Question: Hi I've 2 'UITableviews' (tableview1 and tableview2) in a 'UIViewController'. I already loaded some arrays to tableview1 by using MVC method but kept tableview2 as empty. Anyway I need to load selected rows from tableview1 to tableview2 by tapping the add button according to the below UI or drag tableview1 selected cells to tableview2 by using 'UILongpressgesture'.

Can Anyone give me the links to a related iOS ('objective-c') tutorial, instructions or a sample project repository to get some ideas.
This is how I loaded Data to the TableView1
'''
- (void)viewDidLoad {
[super viewDidLoad];
tableView1.dataSource =self;
tableView2.delegate=self;
tableView2.dataSource=self;
tableView2.delegate=self;
self.cellSelected=[NSMutableArray array];
//Personal Assigned Array
SAassigned *psaUser1=[SAassigned new];
psaUser1.psaName=@"Peter Parker";
psaUser1.psaimage=@"men1.jpg";
SAassigned *psaUser2=[SAassigned new];
psaUser2.psaName=@"Michel Jordan";
psaUser2.psaimage=@"men2.jpg";
SAassigned *psaUser3=[SAassigned new];
psaUser3.psaName=@"Tiego Costa";
psaUser3.psaimage=@"men3.jpg";
SAassigned *psaUser4=[SAassigned new];
psaUser4.psaName=@"Ketty perry";
psaUser4.psaimage=@"women1.jpg";
SAassigned *psaUser5=[SAassigned new];
psaUser5.psaName=@"Jimmy More";
psaUser5.psaimage=@"men1.jpg";
SAassigned *psaUser6=[SAassigned new];
psaUser6.psaName=@"James Franklin";
psaUser6.psaimage=@"men2.jpg";
SAassigned *psaUser7=[SAassigned new];
psaUser7.psaName=@"Peter Parker";
psaUser7.psaimage=@"men3.jpg";
SAassigned *psaUser8=[SAassigned new];
psaUser8.psaName=@"Jessica Helan";
psaUser8.psaimage=@"women1.jpg";
assignedUsers=[NSMutableArray arrayWithObjects:psaUser1,psaUser2,psaUser3,psaUser4,psaUser5,psaUser6,psaUser7,psaUser8, nil];
}
- (UITableViewCell *)tableView:(UITableView *)tableView cellForRowAtIndexPath:(NSIndexPath *)indexPath {
//tableView 1
PACell *cell=[tableView dequeueReusableCellWithIdentifier:@"pCell"];
if([self.cellSelected containsObject:indexPath])
{
cell.accessoryType = UITableViewCellAccessoryCheckmark;
}
else
{
cell.accessoryType=UITableViewCellAccessoryNone;
}
if (cell==nil) {
cell=[[PACell alloc]initWithStyle:UITableViewCellStyleDefault reuseIdentifier:@"pCell"];
}
//tableview 2
PSCell *cell2=[tableView dequeueReusableCellWithIdentifier:@"pCell2"];
if([self.cellSelected containsObject:indexPath])
{
cell2.accessoryType = UITableViewCellAccessoryCheckmark;
}
else
{
cell2.accessoryType=UITableViewCellAccessoryNone;
}
if (cell2==nil) {
cell2=[[PSCell alloc]initWithStyle:UITableViewCellStyleDefault reuseIdentifier:@"pCell2"];
}
SAassigned *assigned=nil;
if(tableView == self.tableView1)
{
assigned=[assignedUsers objectAtIndex:indexPath.row];
cell.persName.text=assigned.psaName;
cell.persImage.image=[UIImage imageNamed:assigned.psaimage];
}
else if(tableView == self.tableView2)
{
// not yet implemented / loaded - empty
return cell2;
}
return cell;
}
'''
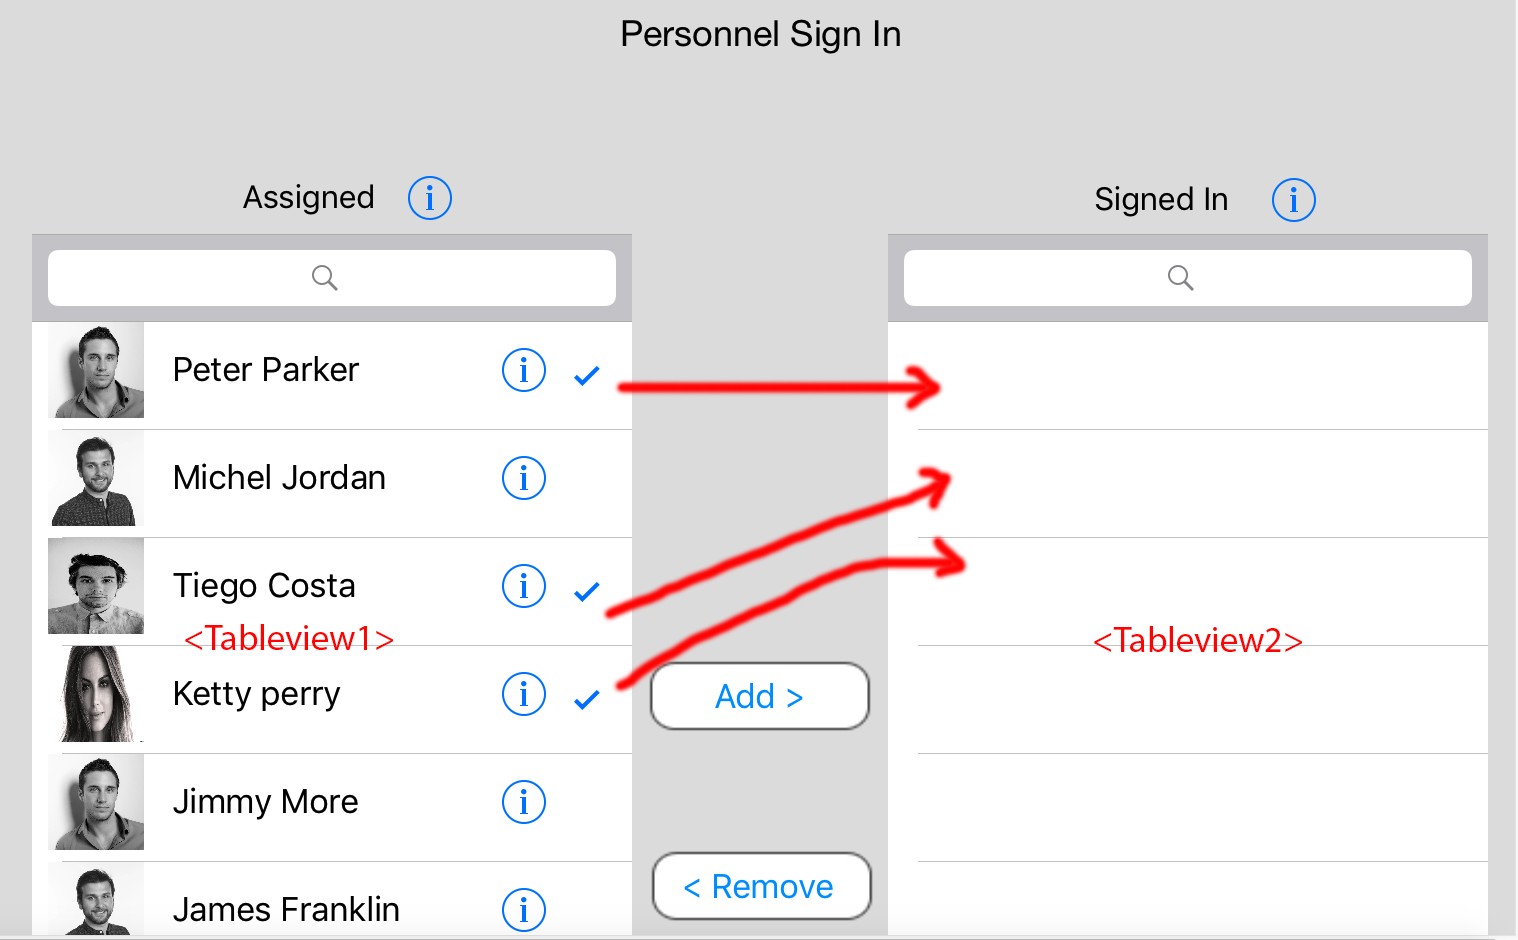
Answer: Add the selected row data into a separate array each time user clicks/selects the cell. and while showing the selected data into another cell, load them using that array.